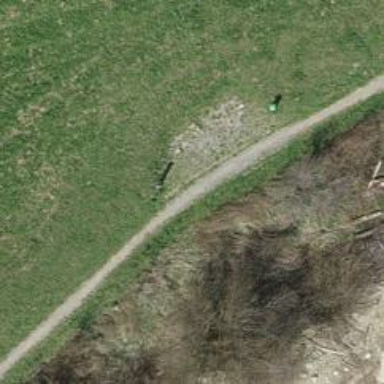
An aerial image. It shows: Bench.